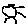
Label: sun